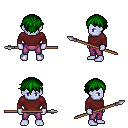
a pixel art fantasy rpg character, male body template, dark elf, purple skin, maroon long-sleeve shirt, magenta pants, green short bangs hairstyle, spear, four views (front, back, left, right), 2x2 character sprite sheet, small pixel art, hard edges, no anti-aliasing